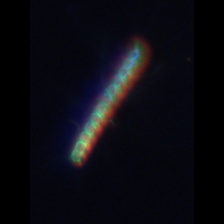
Taxon: Chaetoceros
Group: Diatoms